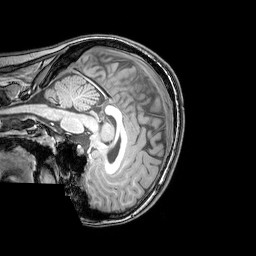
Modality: T1w
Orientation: sagittal
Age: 22
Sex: female
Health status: healthy
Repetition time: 0.081 s
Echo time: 0.037 s